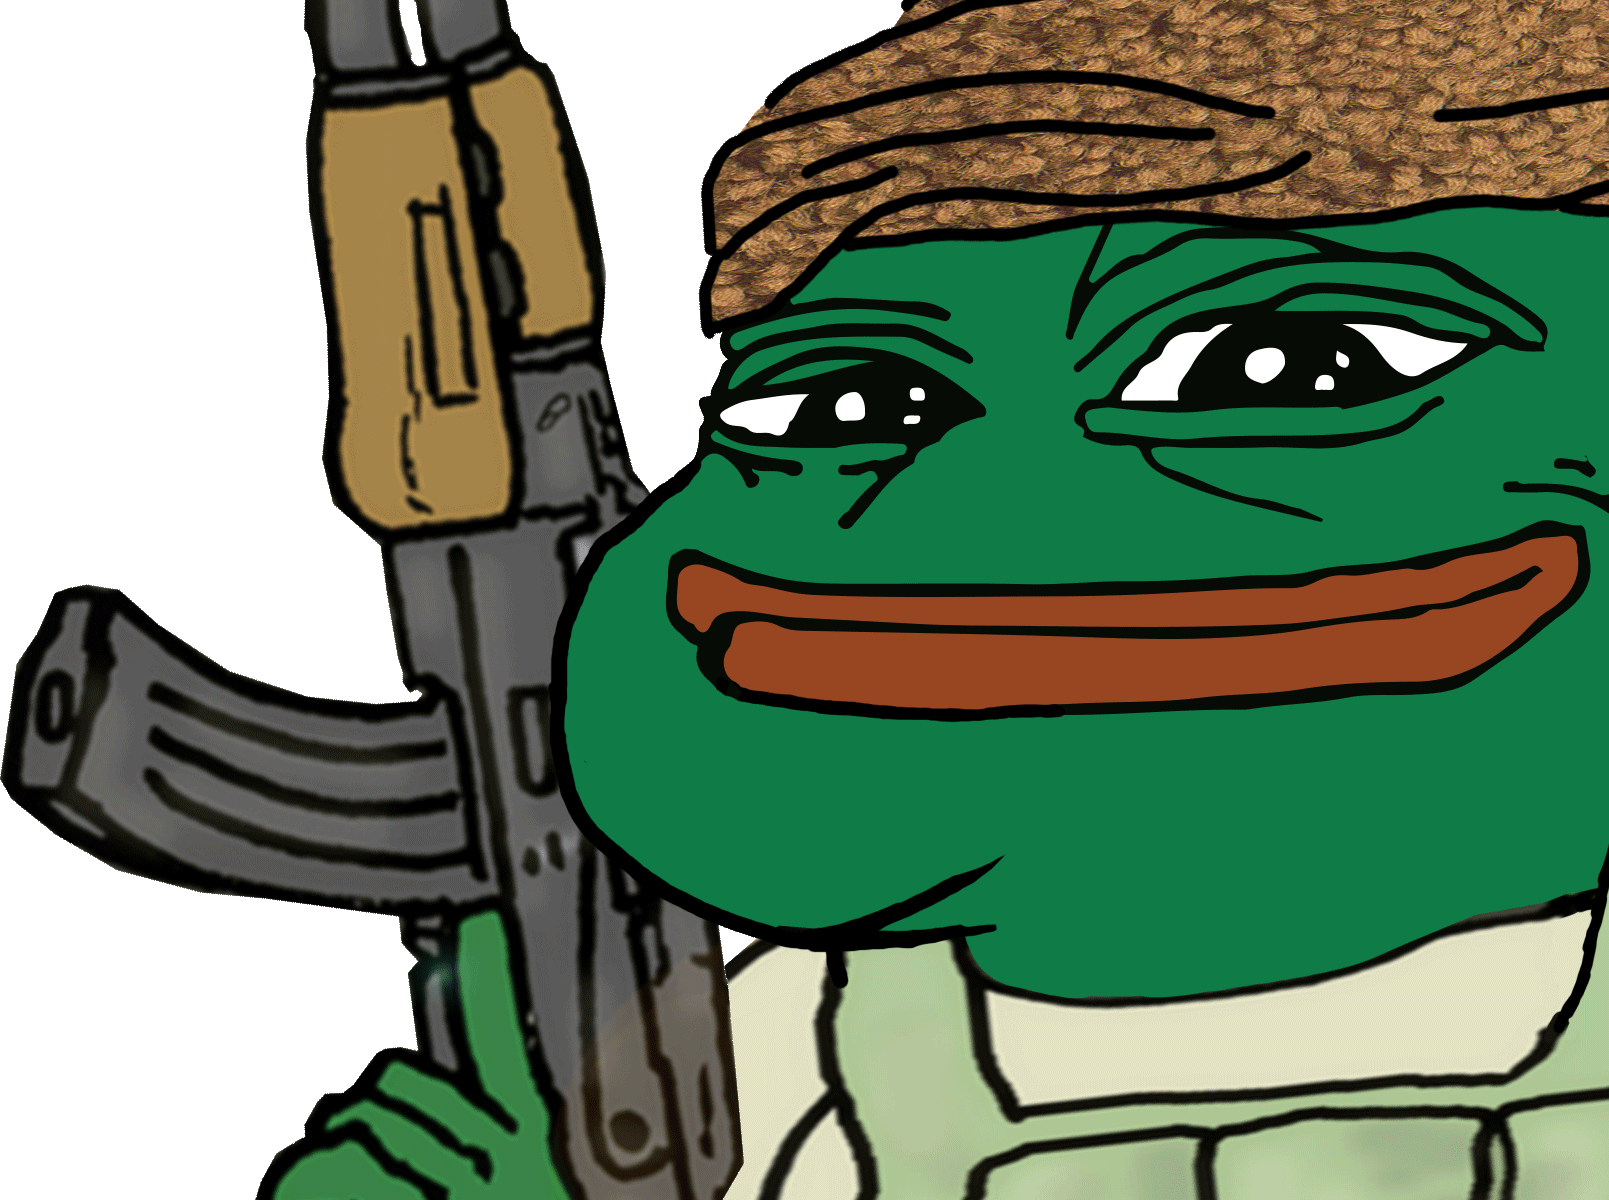
Label: 5_Pepe